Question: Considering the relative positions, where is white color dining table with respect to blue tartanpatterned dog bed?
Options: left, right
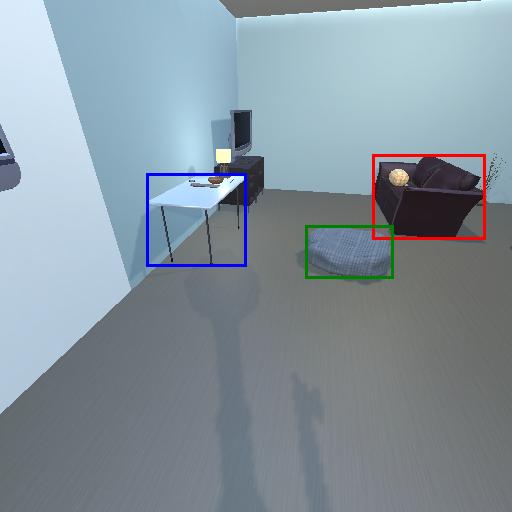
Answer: left